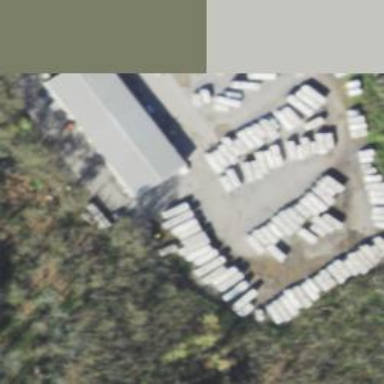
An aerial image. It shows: Caravan shop housed in building.